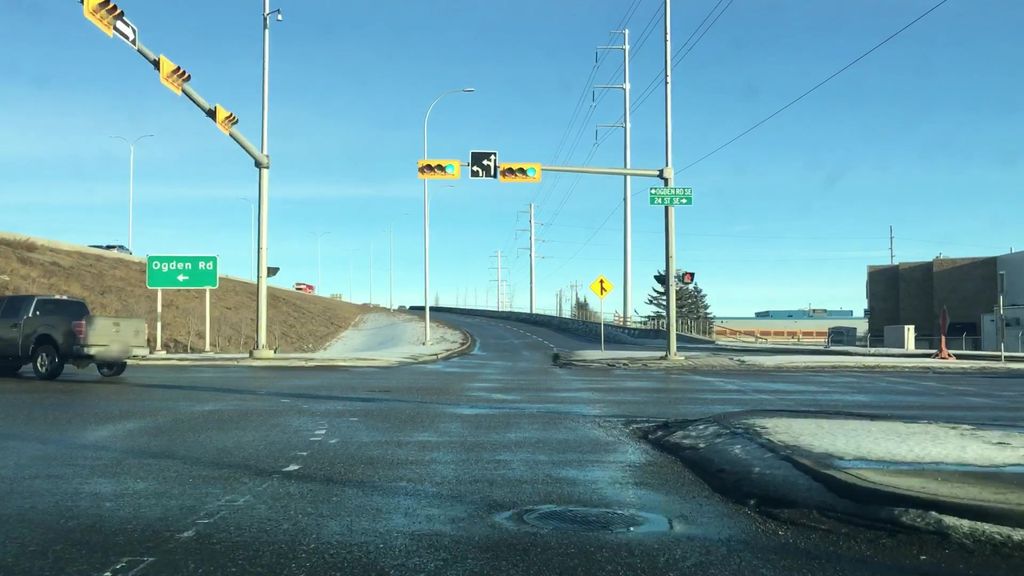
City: calgary